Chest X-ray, PA view. Patient: 71 years old, sex M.
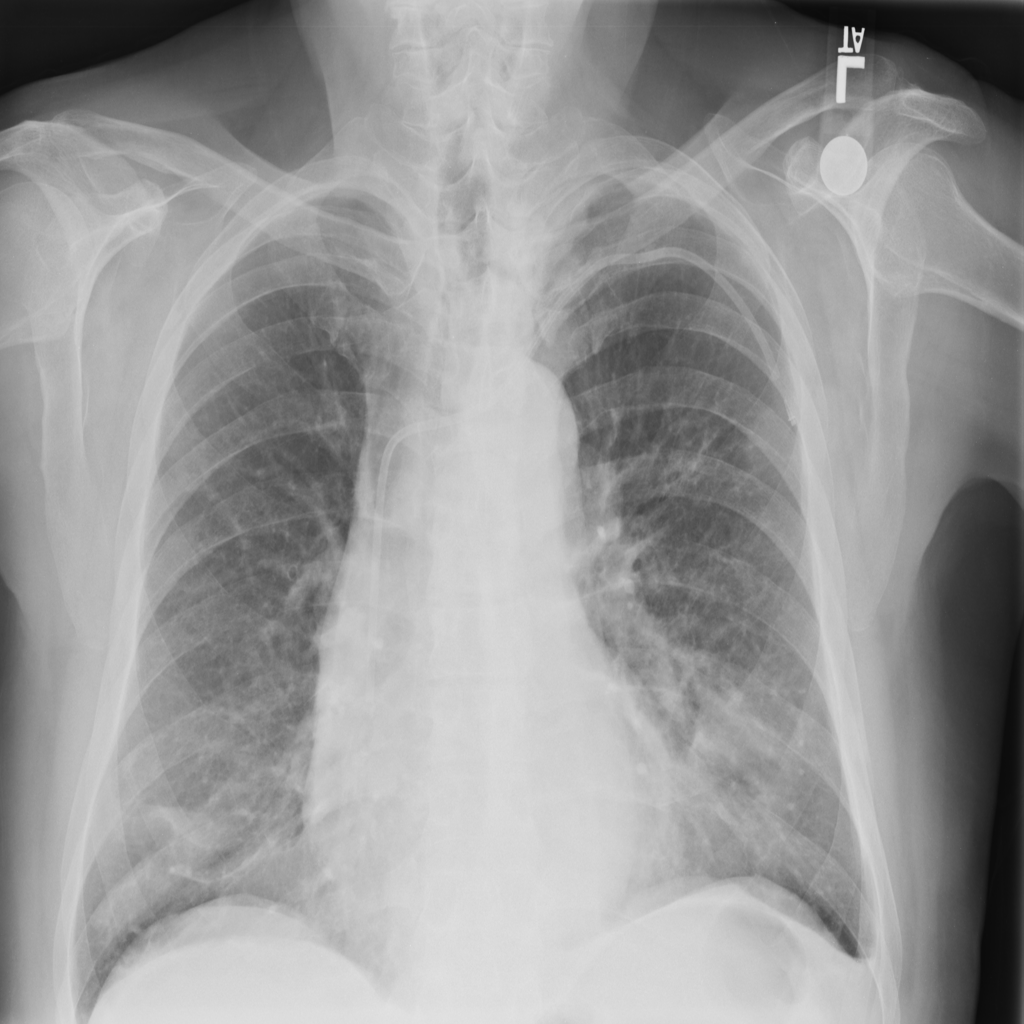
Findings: Effusion